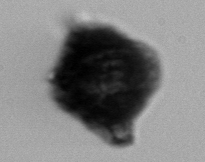
Label: Gonyaulax